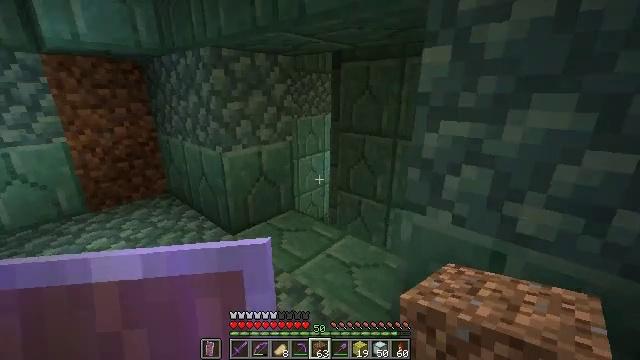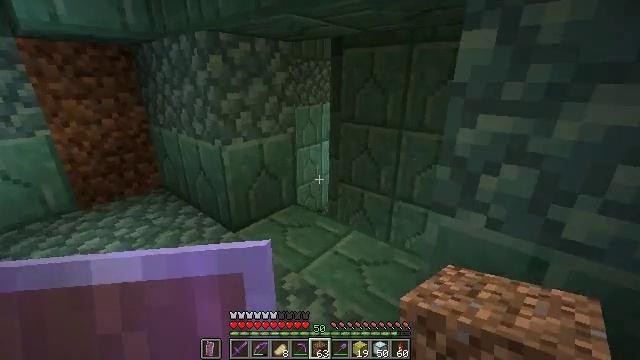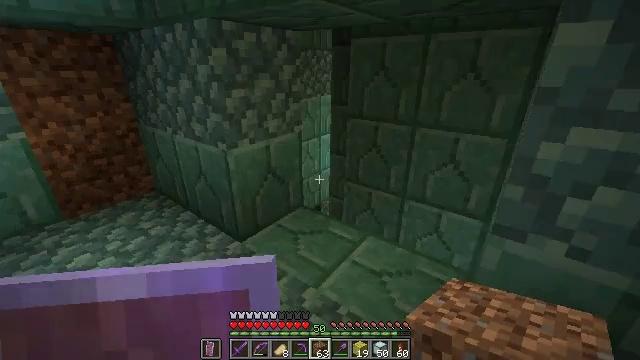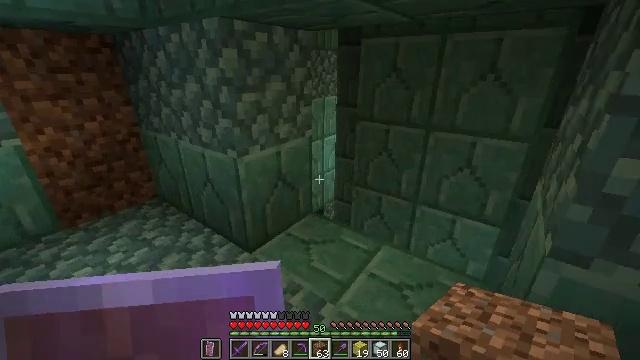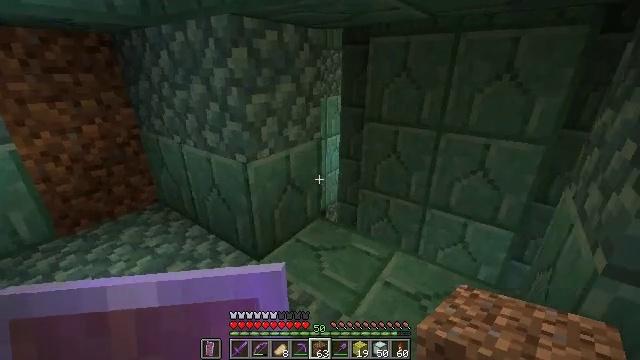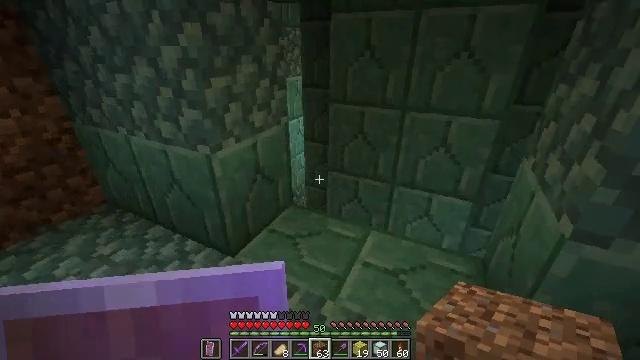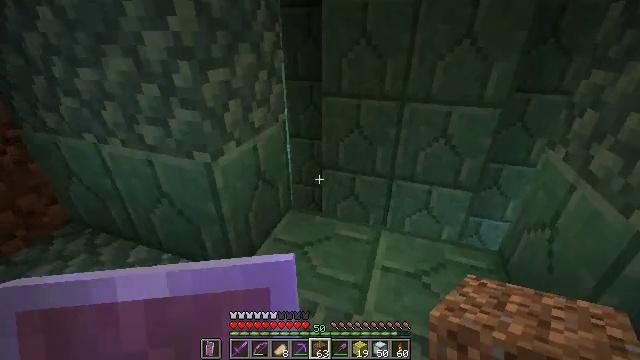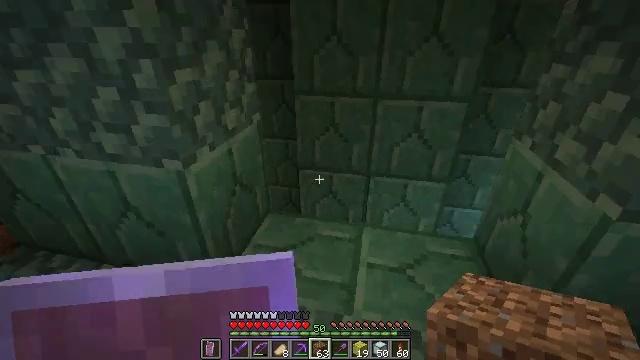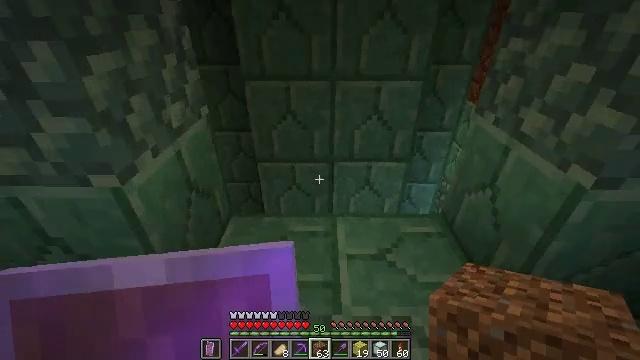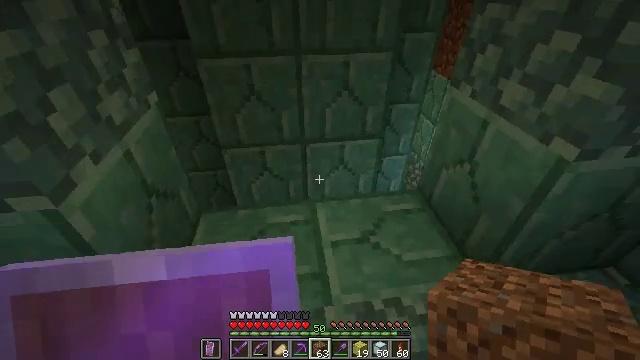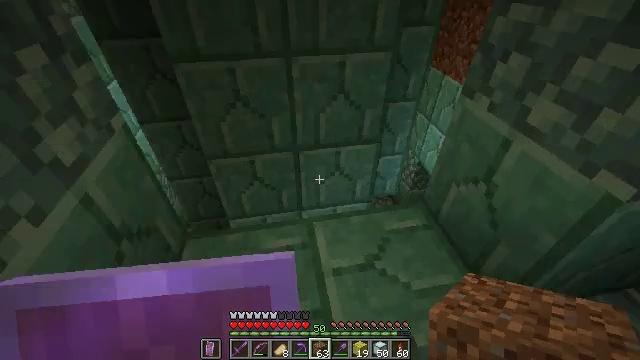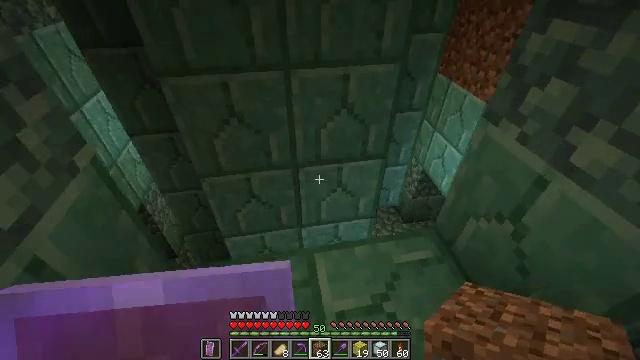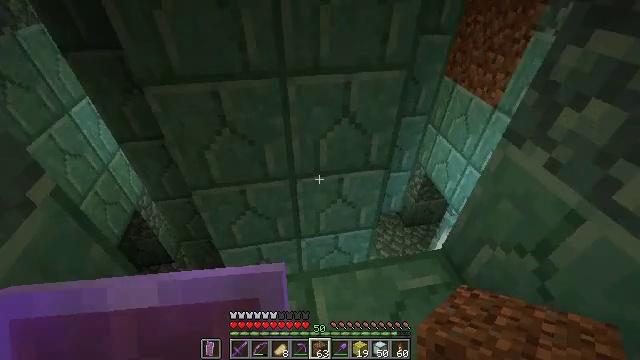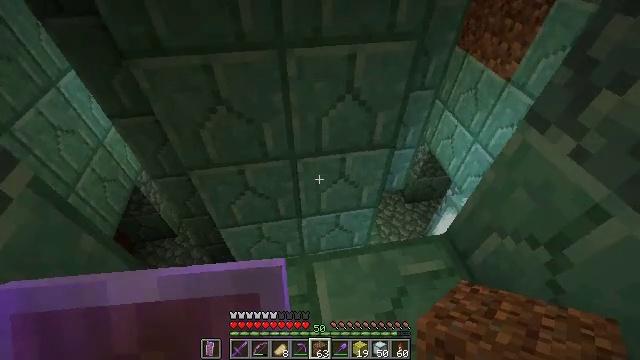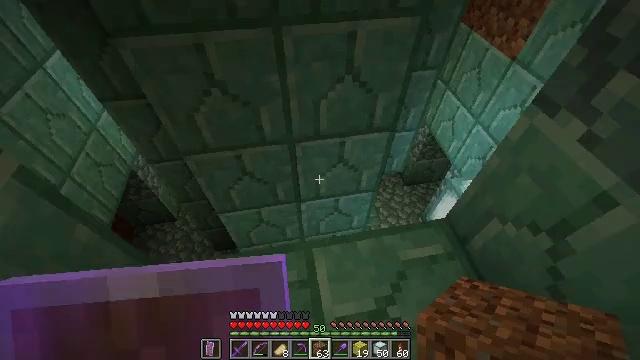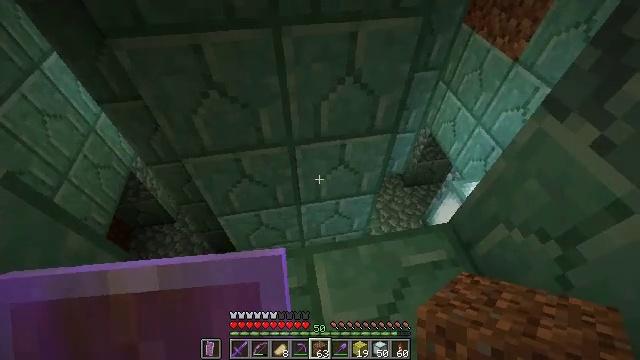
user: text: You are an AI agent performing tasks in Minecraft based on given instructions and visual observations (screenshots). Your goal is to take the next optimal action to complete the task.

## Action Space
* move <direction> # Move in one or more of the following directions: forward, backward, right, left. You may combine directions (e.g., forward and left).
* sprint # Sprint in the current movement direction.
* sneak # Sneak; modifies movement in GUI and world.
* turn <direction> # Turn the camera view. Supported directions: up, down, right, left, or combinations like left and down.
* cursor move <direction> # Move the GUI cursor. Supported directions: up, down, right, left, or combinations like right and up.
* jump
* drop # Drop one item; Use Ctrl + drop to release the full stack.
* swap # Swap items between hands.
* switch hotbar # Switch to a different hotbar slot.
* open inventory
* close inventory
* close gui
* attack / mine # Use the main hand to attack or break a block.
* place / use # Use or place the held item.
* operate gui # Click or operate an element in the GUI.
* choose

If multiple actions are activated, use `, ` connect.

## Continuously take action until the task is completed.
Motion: motion action
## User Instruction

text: craft item sponge
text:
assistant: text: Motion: move forward and move left, turn right and down
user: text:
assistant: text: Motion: move forward and move left, turn right and down
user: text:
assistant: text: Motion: move forward and move left
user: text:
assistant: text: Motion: move forward and move left
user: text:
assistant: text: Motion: move forward and move left, turn right and down
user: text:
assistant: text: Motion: move forward and move left, turn right and down
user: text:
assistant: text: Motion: move forward, turn right
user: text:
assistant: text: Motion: move forward, turn right and down
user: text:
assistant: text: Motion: move forward, turn right and down
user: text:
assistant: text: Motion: move forward, turn right and down
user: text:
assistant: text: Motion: move forward
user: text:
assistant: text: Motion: move forward
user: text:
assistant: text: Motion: turn down
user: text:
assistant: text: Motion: turn down
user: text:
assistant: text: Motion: no_op
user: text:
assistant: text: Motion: sneak
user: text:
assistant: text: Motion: sneak
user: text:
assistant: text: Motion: sneak
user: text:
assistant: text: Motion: sneak
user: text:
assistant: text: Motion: sneak
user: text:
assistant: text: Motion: sneak
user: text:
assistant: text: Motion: move forward, sneak
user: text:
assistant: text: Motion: move forward, sneak
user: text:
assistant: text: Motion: move forward, sneak
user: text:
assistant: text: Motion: move forward, sneak, turn right and up
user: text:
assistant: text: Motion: move forward, sneak, turn right and up
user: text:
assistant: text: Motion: move forward, sneak, turn right and up
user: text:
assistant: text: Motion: move forward, sneak, turn right and up
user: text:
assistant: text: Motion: move forward, sneak, turn up
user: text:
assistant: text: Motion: move forward, sneak